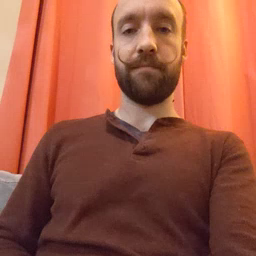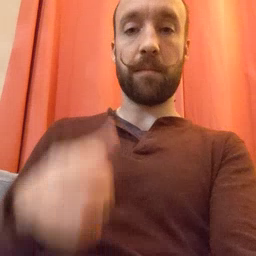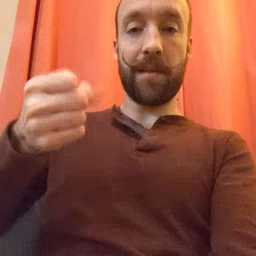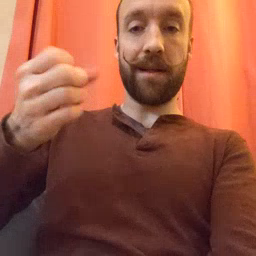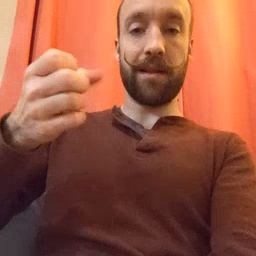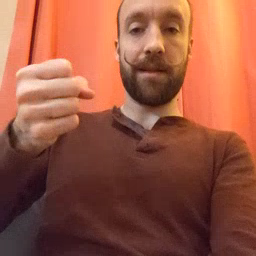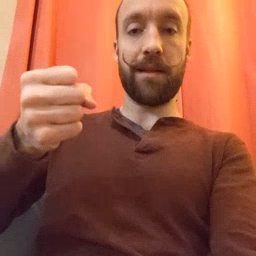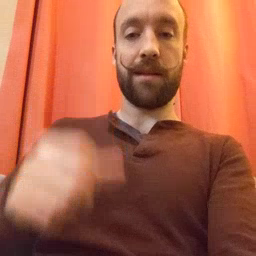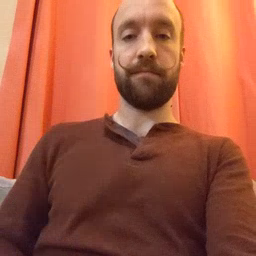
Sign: milk